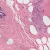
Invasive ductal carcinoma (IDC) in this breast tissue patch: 0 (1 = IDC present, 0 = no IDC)